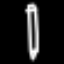
Label: pencil